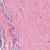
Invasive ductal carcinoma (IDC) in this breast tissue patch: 0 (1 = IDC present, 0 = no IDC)